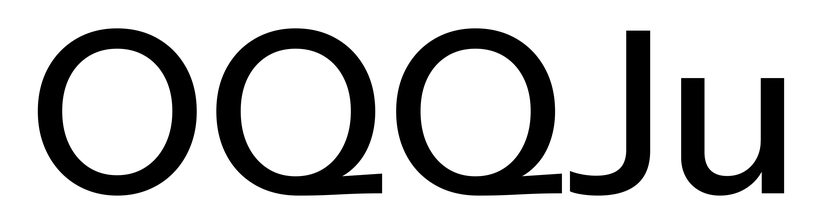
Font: InstrumentSans_Medium